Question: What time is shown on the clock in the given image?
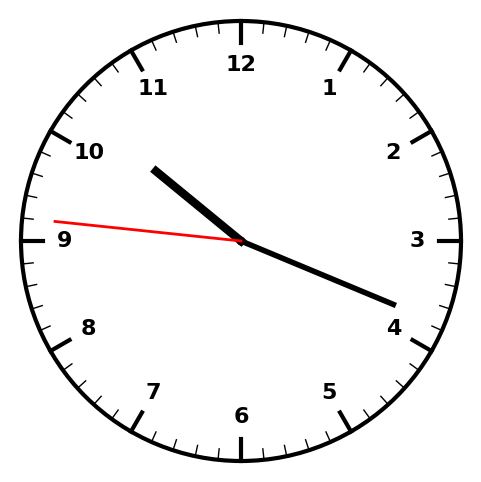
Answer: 10:18:46